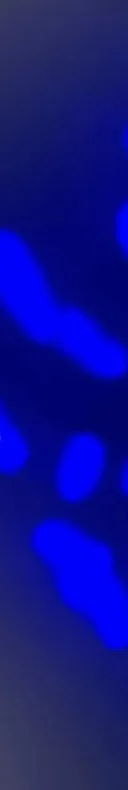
Chromosome analysis. Metaphase FISH (fluorescent in situ hybridization) using Vysis SRY/CEP X FISH probe (SpectrumOrange for SRY gene on Yp11.3, SpectrumGreen for DXZ1 alpha satellite sequence specific to chromosome Xp11.1-q11.1) was done on a fixed cell pellet to confirm mosaic Turner syndrome seen in G-banding. The analysis confirms the diagnosis of mosaic Turner syndrome. This image shows a normal female metaphase cell with two copies of chromosome X (two green signals).
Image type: pathology (fish)